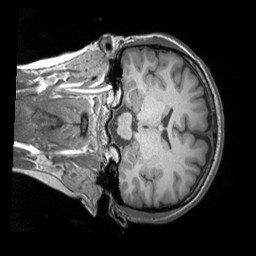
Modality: T1w
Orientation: coronal
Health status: healthy